Question: I am testing the new '@admin.register' decorator that is a new feature from Django 1.7.
I am currently using Django 1.8.2 and Python 3 and happened me the following situation in relation to '@admin.register' decorator:
In my 'admin.py' file I have:
'''
from django.contrib import admin
from .models import Track
# Register your models here.
@admin.register(Track)
class TrackAdmin(admin.ModelAdmin):
list_display = ('title','artist')
'''
And when I try 'http://localhost:8000/admin/' I get the following output in my browser:

Now, When I use the 'admin.site.register(Track,TrackAdmin)'that is the traditional way of register models and classes in the django admin, happened me the same
'''
from django.contrib import admin
from .models import Track
# Register your models here.
class TrackAdmin(admin.ModelAdmin):
list_display = ('title','artist')
admin.site.register(Track,TrackAdmin)
'''
How to can I use the @admin.register decorator for record together classes? '(Track and TrackAdmin)'
Thanks a lot. :)
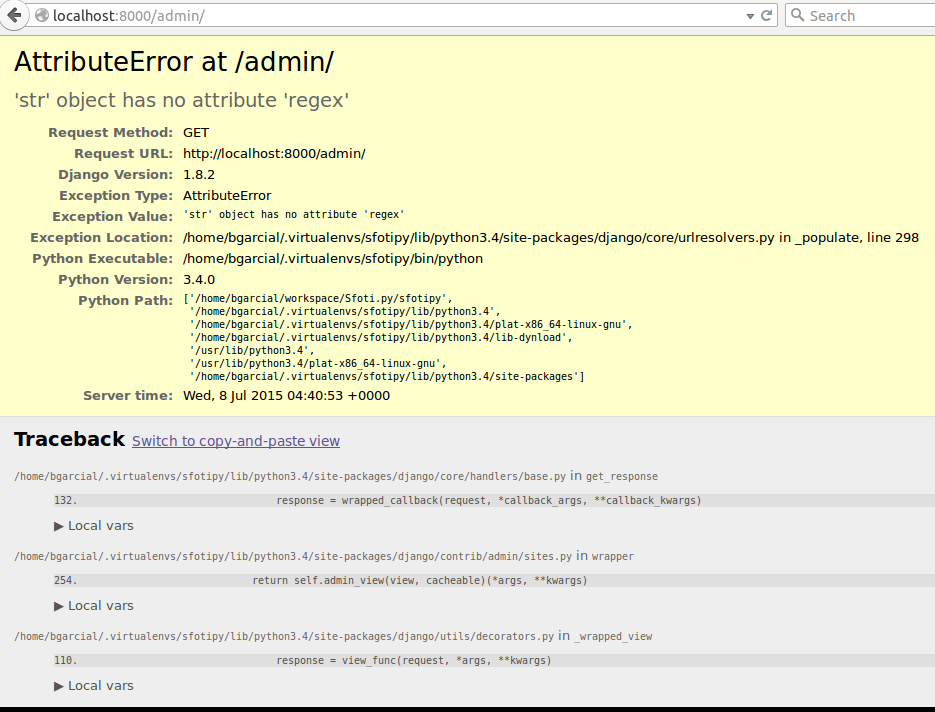
Answer: Please see following reference:
<URL>
Place your decorator @admin.register(Track) before your class as a wrapper for it.
'''
from django.contrib import admin
from .models import Track
# Register your models here
@admin.register(Track)
class TrackAdmin(admin.ModelAdmin):
list_display = ('title','artist')
'''
---